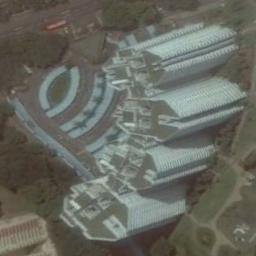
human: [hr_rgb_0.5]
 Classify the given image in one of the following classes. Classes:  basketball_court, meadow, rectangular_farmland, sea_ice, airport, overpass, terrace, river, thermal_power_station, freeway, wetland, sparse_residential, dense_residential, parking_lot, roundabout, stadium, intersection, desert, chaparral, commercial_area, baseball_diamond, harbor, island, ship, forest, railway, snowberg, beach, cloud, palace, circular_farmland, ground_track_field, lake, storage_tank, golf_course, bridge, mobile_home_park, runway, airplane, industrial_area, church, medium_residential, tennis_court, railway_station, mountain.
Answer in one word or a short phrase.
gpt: commercial_area